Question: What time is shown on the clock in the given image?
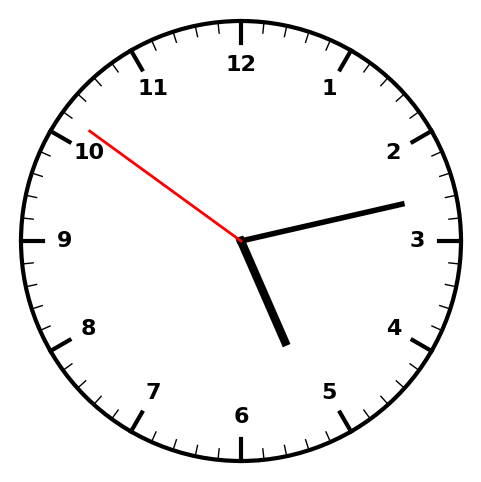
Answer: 05:12:51